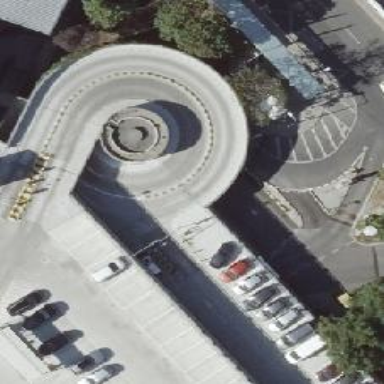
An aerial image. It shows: Parking entrance.